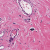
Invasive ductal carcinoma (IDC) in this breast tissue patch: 0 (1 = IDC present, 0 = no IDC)